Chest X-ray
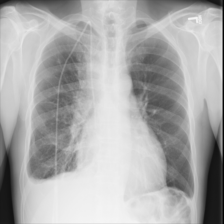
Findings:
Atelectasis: negative
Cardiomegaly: negative
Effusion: positive
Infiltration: negative
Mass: negative
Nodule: negative
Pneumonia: negative
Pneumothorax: negative
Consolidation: negative
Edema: negative
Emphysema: negative
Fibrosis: negative
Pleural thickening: negative
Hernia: negative